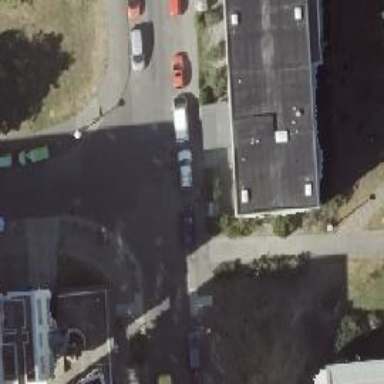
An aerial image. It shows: Residential road with asphalt surface. There are separate sidewalks on both sides of the road.